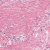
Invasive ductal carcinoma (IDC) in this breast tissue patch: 0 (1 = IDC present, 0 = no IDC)